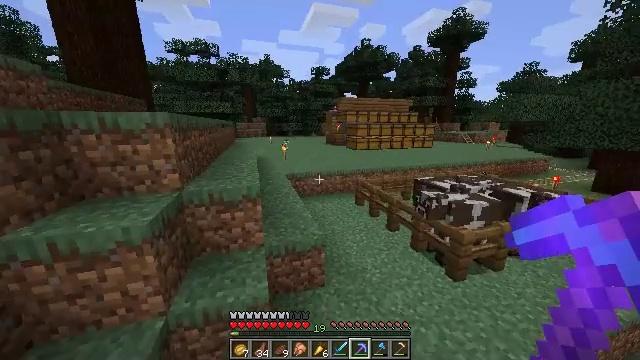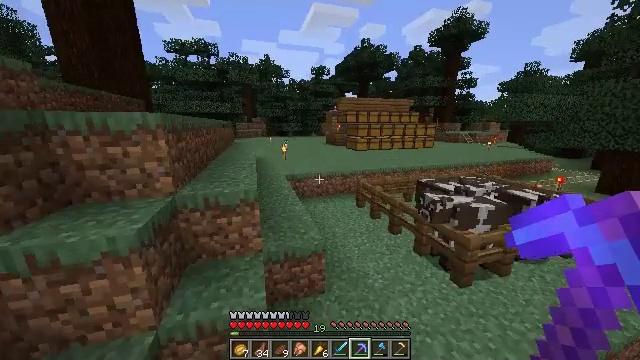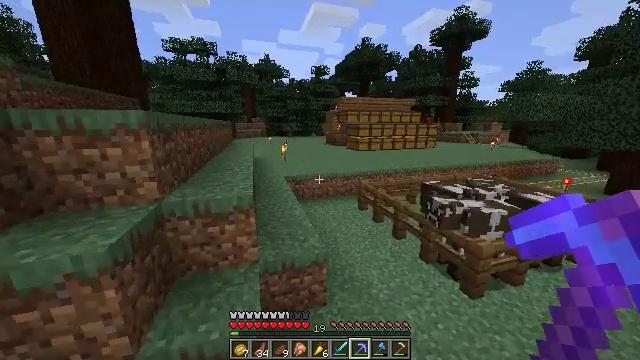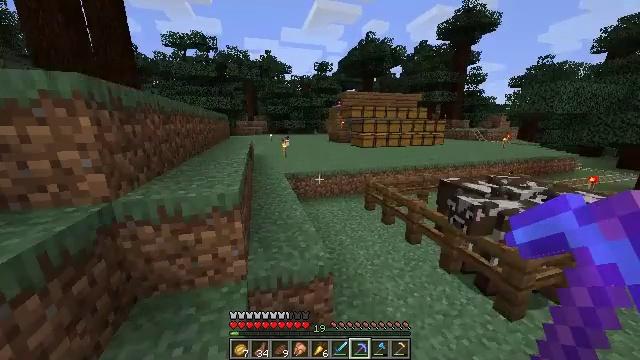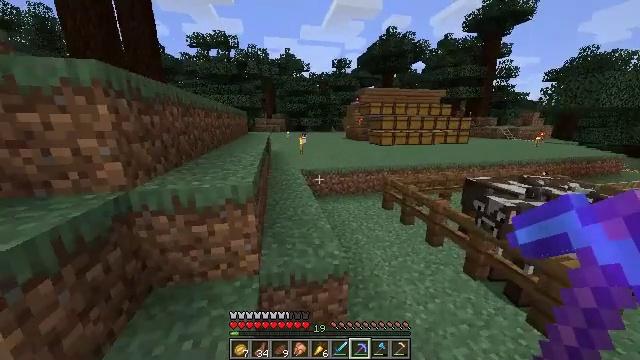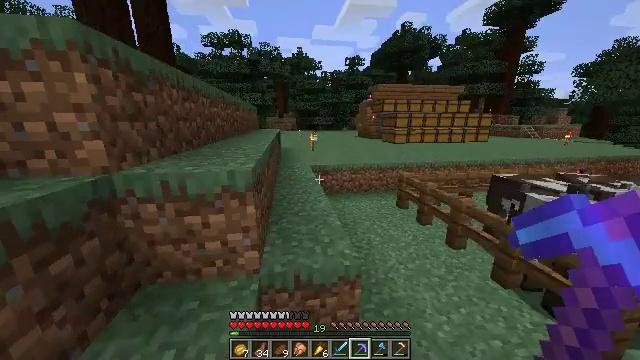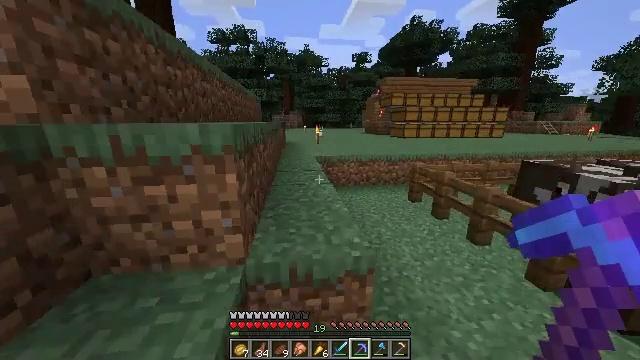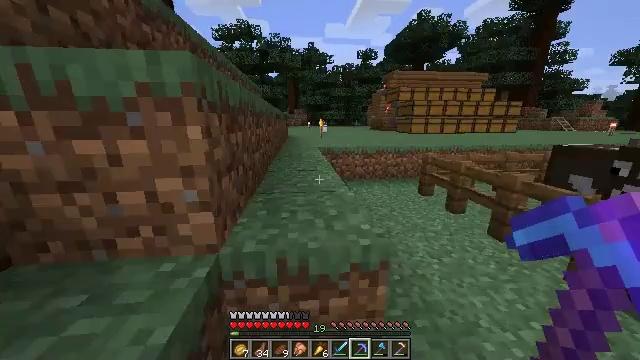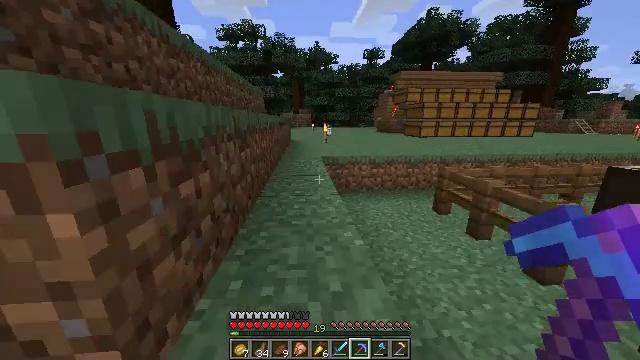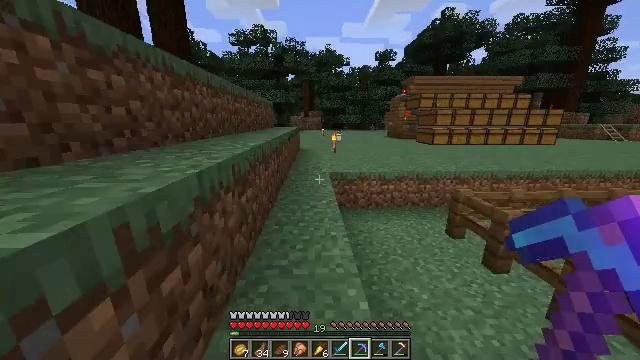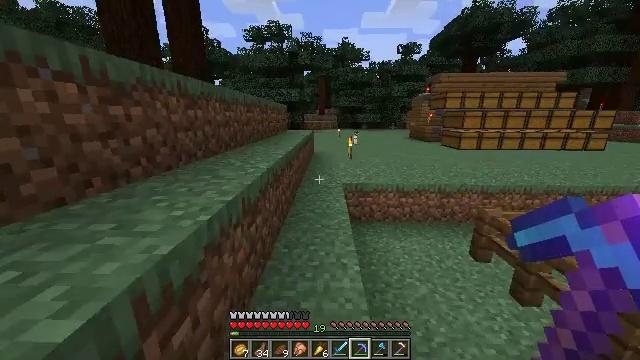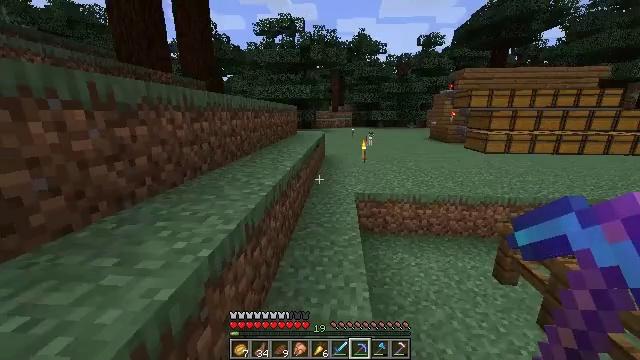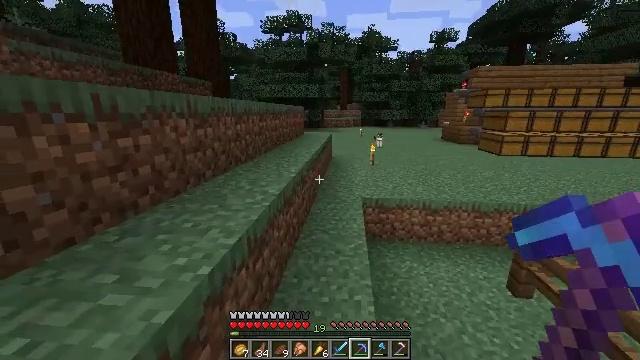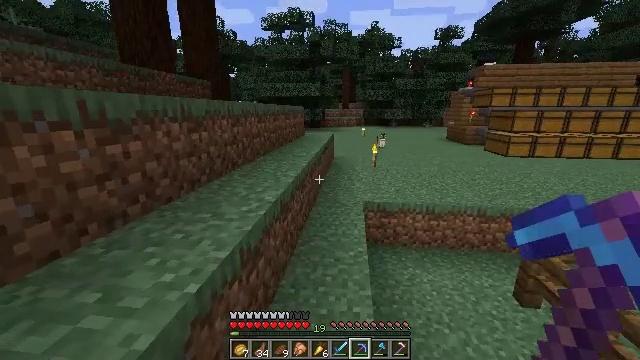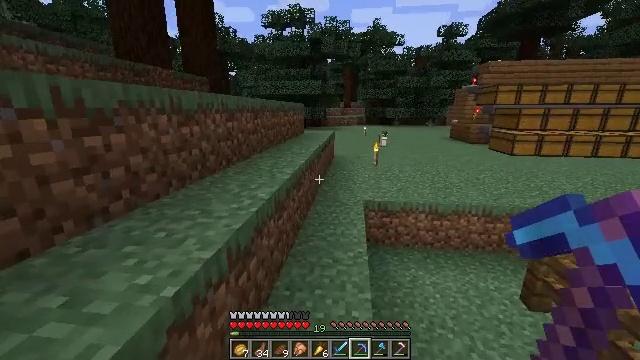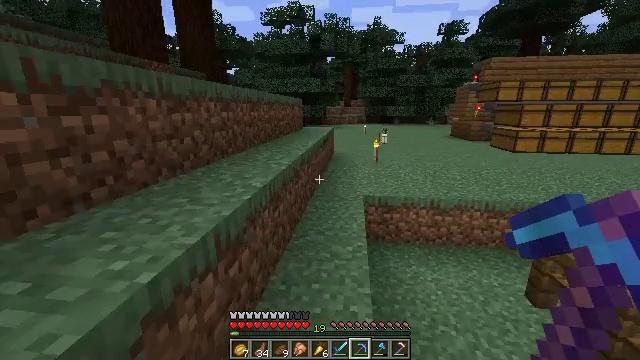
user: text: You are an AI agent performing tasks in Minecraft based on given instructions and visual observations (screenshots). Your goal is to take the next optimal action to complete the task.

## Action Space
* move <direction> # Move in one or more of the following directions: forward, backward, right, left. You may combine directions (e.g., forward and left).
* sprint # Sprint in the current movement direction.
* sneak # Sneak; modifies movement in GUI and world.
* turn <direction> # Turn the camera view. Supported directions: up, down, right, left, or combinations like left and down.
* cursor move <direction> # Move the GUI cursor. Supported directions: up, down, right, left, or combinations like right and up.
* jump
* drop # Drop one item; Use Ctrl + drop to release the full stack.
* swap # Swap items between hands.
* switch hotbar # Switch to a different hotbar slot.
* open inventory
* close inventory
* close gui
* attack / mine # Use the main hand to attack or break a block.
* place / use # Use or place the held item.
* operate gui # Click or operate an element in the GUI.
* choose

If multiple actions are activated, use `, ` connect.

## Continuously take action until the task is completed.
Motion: motion action
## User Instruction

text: Harvest wheat from the field.
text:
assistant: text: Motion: move forward, jump
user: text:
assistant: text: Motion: move forward, jump
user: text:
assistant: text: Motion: move forward, jump
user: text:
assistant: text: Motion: move forward, turn left, jump
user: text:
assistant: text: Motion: move forward, turn left, jump
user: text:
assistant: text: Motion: move forward, turn left, jump
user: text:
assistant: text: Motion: move forward, sprint, turn left, jump
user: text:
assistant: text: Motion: move forward, sprint, turn left, jump
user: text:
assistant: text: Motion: move forward, sprint, turn left, jump
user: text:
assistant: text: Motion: move forward, sprint, turn left, jump
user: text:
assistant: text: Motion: move forward, turn left, jump
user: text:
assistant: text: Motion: move forward, turn left, jump
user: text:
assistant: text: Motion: move forward, jump
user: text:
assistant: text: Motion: move forward, jump
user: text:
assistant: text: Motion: move forward, jump
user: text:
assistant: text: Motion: move forward, jump
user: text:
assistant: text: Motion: move forward, sprint, jump
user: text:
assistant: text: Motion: move forward, sprint, jump
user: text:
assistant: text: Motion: move forward, sprint, jump
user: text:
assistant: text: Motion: move forward, sprint, jump
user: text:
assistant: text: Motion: move forward, jump
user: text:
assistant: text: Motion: move forward, turn right, jump
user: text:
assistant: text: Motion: move forward, turn right, jump
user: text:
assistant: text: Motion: move forward, turn right, jump
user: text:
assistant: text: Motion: move forward, turn right, jump
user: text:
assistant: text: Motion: move forward, turn right, jump
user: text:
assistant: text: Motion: move forward, jump
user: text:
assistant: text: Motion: move forward, jump
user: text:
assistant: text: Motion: move forward, sprint, turn right, jump
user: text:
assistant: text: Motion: move forward, sprint, jump